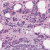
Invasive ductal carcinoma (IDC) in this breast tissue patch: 1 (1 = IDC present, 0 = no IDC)